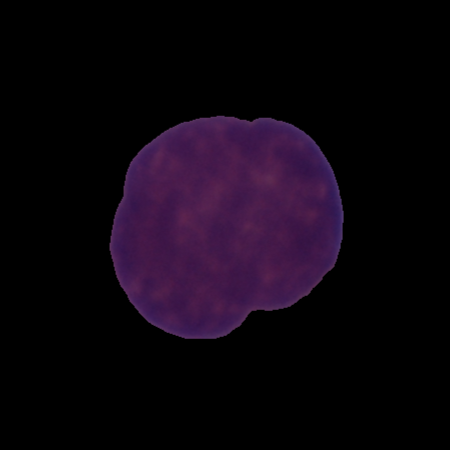
Label: cancer